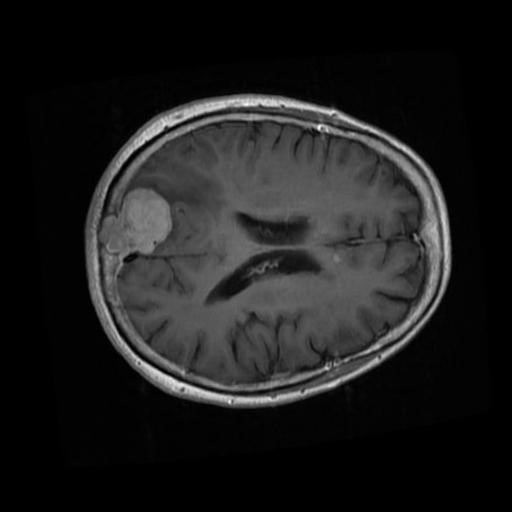
Label: brain_menin